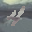
Label: 4